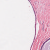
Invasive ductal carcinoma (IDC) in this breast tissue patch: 0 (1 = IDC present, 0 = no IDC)